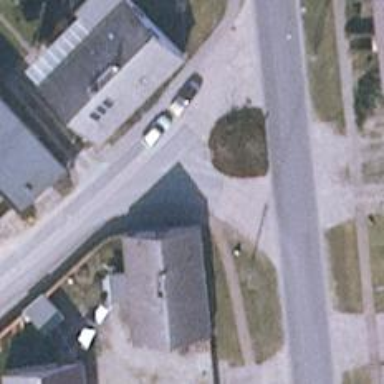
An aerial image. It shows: Residential road with sidewalk on the left.